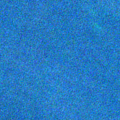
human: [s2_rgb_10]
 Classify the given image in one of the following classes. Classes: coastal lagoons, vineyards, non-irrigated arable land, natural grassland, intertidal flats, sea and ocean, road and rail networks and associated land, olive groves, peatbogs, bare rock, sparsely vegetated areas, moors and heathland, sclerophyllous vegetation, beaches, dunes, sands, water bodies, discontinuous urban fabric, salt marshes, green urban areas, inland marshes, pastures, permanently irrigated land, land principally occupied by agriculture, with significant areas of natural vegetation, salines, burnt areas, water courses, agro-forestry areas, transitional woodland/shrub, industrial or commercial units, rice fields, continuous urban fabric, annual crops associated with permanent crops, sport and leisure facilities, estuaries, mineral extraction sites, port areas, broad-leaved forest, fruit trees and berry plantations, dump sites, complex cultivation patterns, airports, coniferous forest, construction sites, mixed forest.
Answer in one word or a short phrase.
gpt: sea and ocean